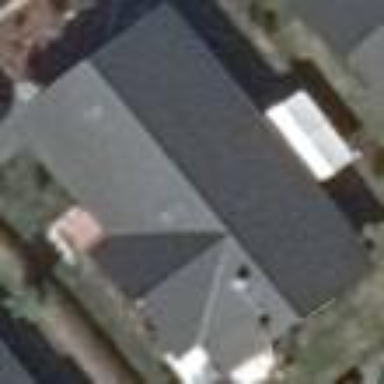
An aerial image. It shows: Detached building with gabled roof.